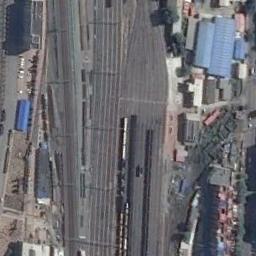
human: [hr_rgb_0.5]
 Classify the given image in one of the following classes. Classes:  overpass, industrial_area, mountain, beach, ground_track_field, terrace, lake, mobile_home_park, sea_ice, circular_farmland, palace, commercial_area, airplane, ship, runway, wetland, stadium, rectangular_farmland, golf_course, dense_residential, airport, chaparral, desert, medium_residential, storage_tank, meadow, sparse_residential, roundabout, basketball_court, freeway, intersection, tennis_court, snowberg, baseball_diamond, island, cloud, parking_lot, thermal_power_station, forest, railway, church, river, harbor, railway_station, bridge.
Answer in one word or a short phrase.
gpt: railway